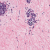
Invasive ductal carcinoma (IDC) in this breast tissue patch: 0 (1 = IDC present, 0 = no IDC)